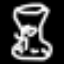
Label: hourglass